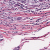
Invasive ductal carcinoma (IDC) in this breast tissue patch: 1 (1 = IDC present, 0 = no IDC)